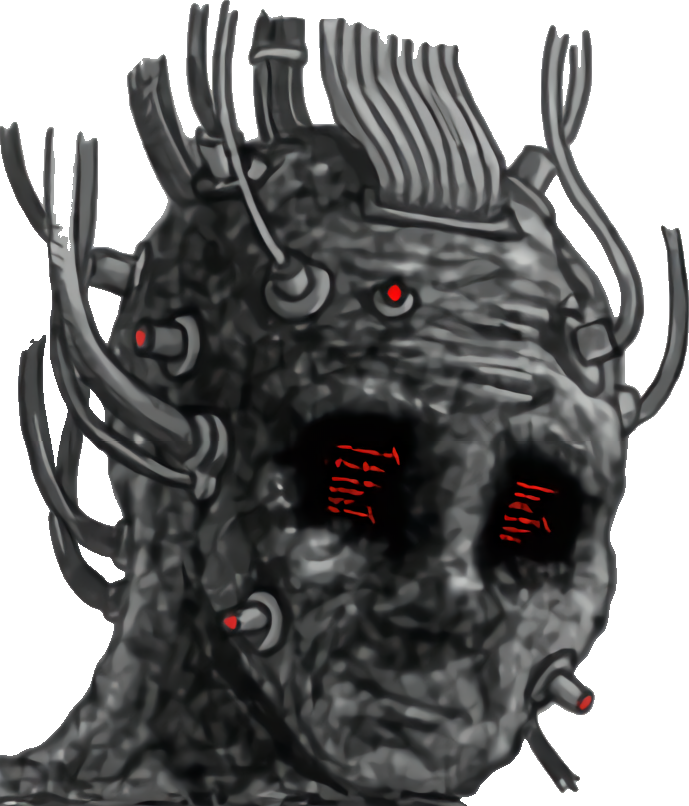
Label: 5_Withered_Wojak